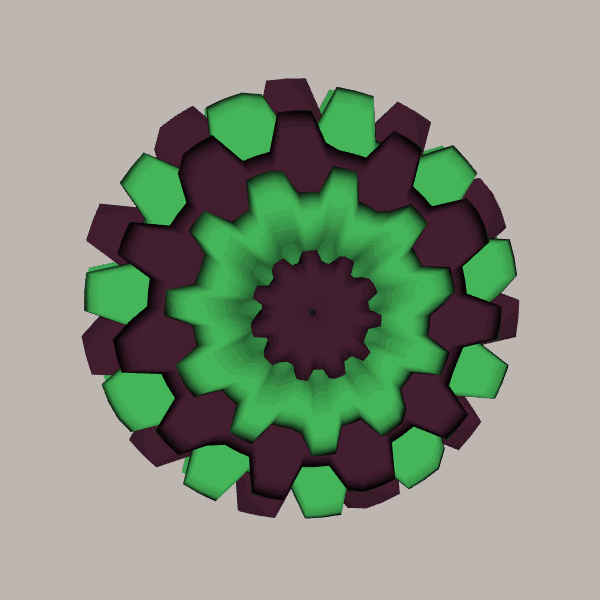
Background: light